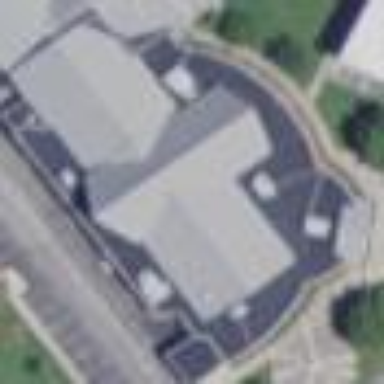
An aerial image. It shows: Place of worship which is part of church building.